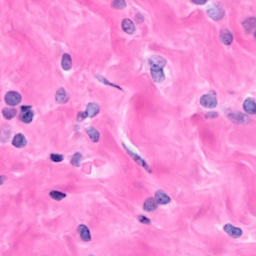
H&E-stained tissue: Breast